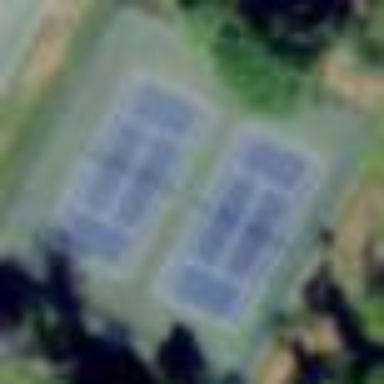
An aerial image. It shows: Tennis court on pitch.